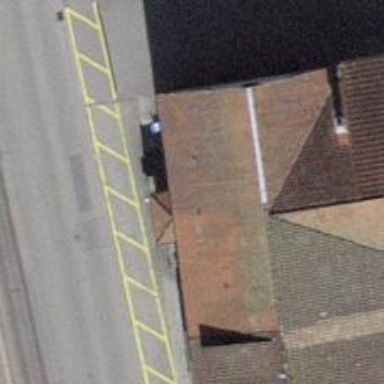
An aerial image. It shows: Restaurant.